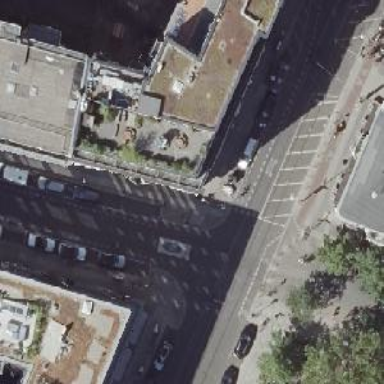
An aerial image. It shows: Asphalt footway with unmarked crossing.